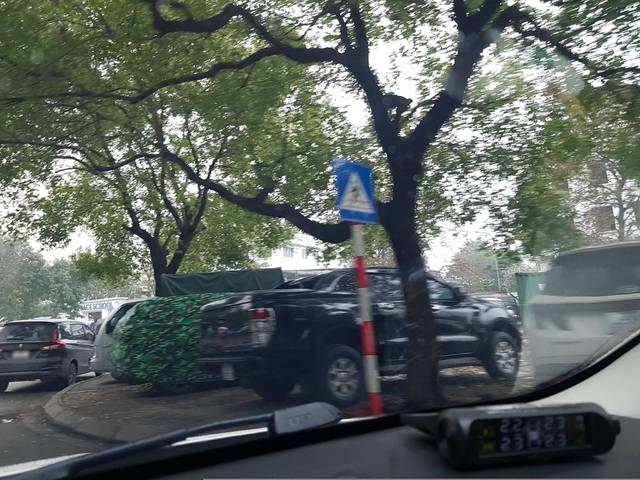
Region: Vietnam
Coordinates: 21.012, 105.795